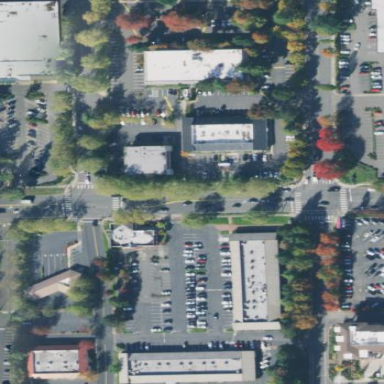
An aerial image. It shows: Retail area consisting of mall.